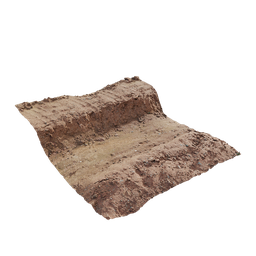
Label: nature